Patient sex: M
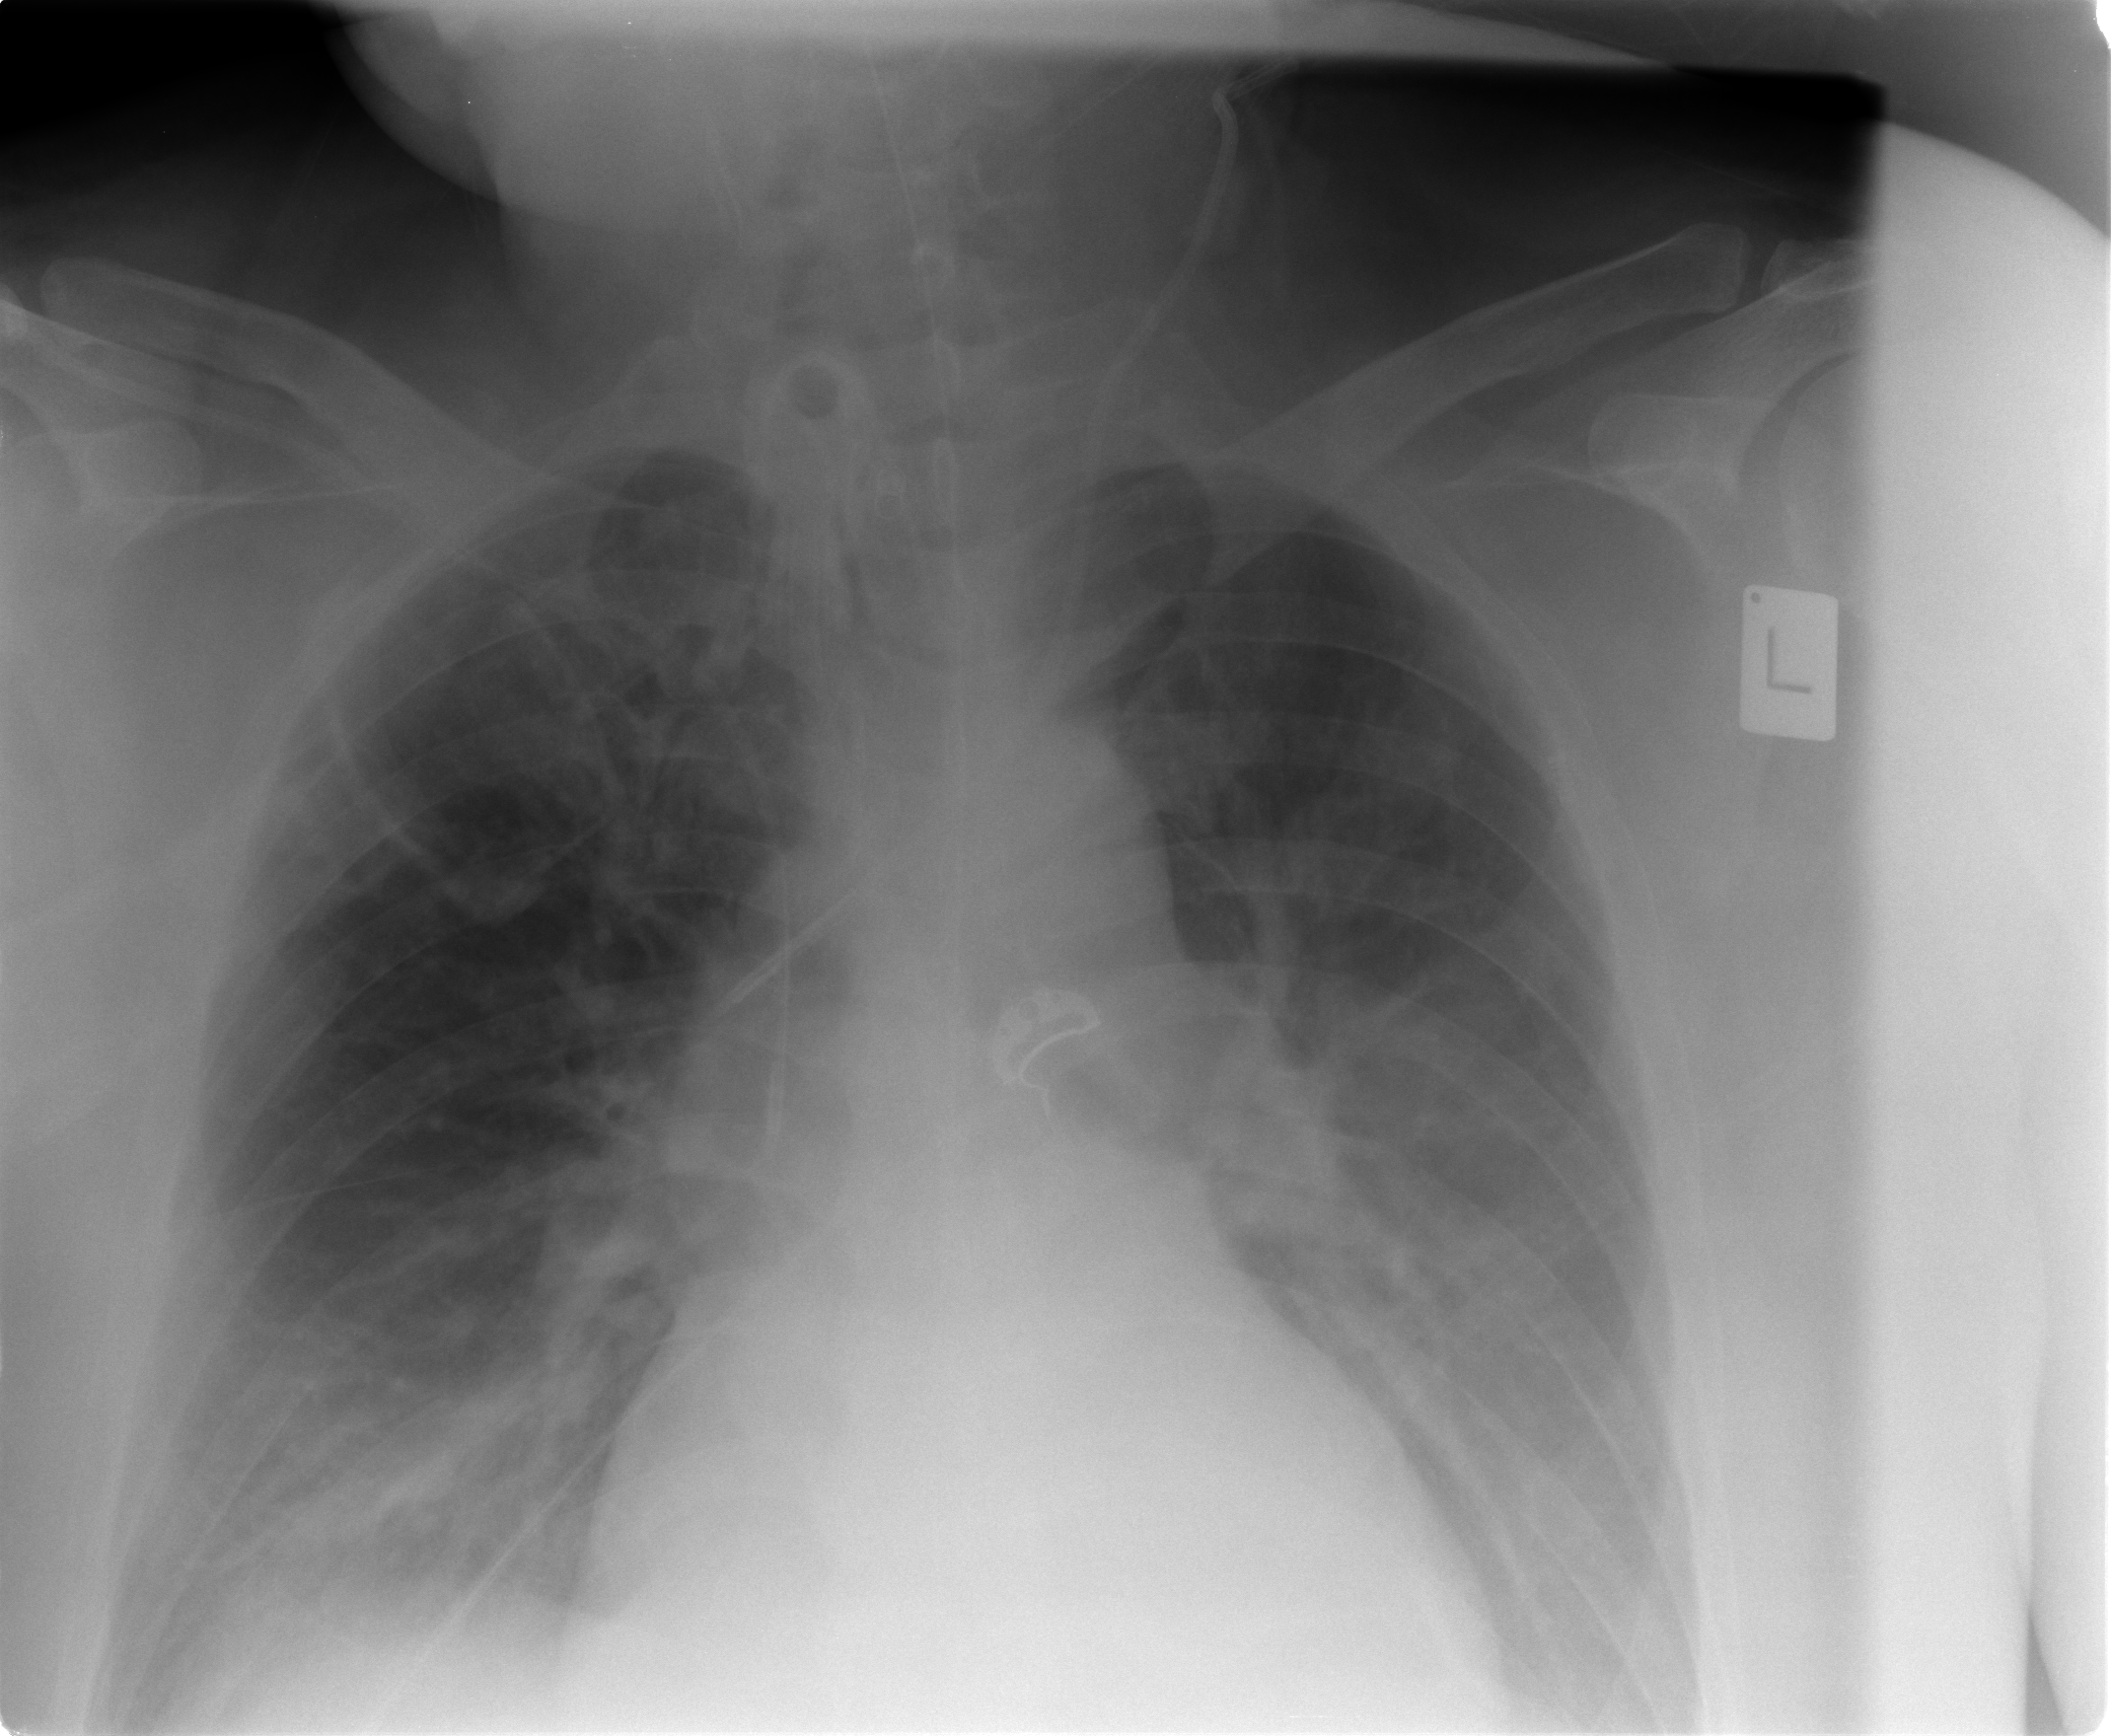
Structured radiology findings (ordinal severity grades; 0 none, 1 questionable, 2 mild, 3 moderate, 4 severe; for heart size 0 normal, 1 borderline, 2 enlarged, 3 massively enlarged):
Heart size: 1
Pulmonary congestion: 2
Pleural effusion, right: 2
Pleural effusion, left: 2
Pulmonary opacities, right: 0
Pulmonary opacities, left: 0
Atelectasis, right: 2
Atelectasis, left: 2